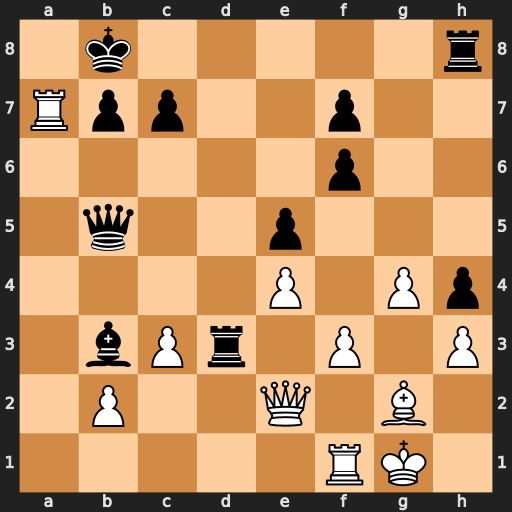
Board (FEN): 1k5r/Rpp2p2/5p2/1q2p3/4P1Pp/1bPr1P1P/1P2Q1B1/5RK1
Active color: w
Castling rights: -
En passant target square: -
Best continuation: Rfa1 c6 Ra8+ Kc7 Rxh8 Rd1+ Qxd1 Bxd1 Rxd1